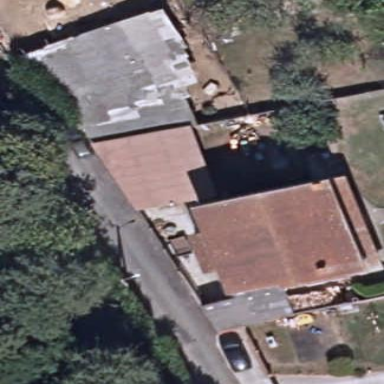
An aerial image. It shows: Simple house.